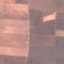
Land use / land cover: AnnualCrop